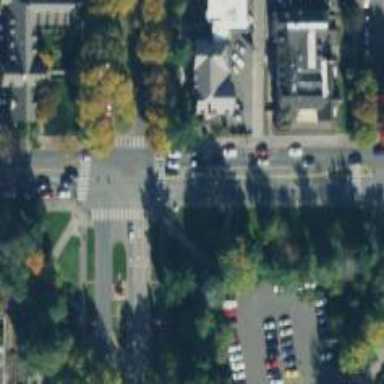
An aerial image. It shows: Tertiary road with asphalt surface. It is dual carriageway with separate sidewalks.